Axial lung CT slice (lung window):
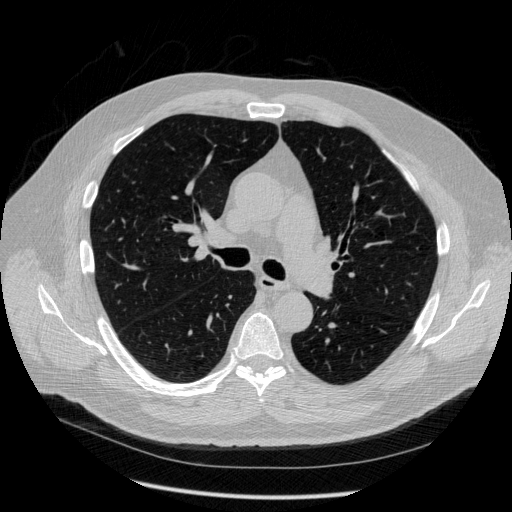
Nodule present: no